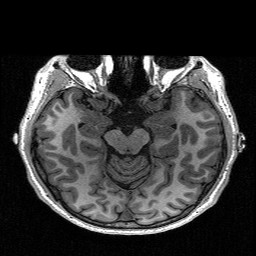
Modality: T1w
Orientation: coronal